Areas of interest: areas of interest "Old Street Surface Parking Lot"
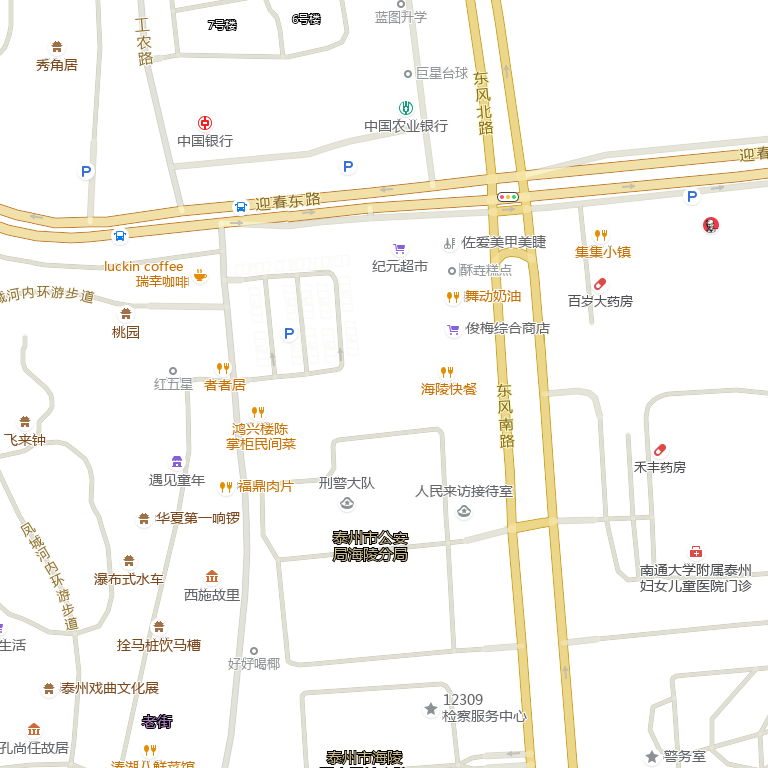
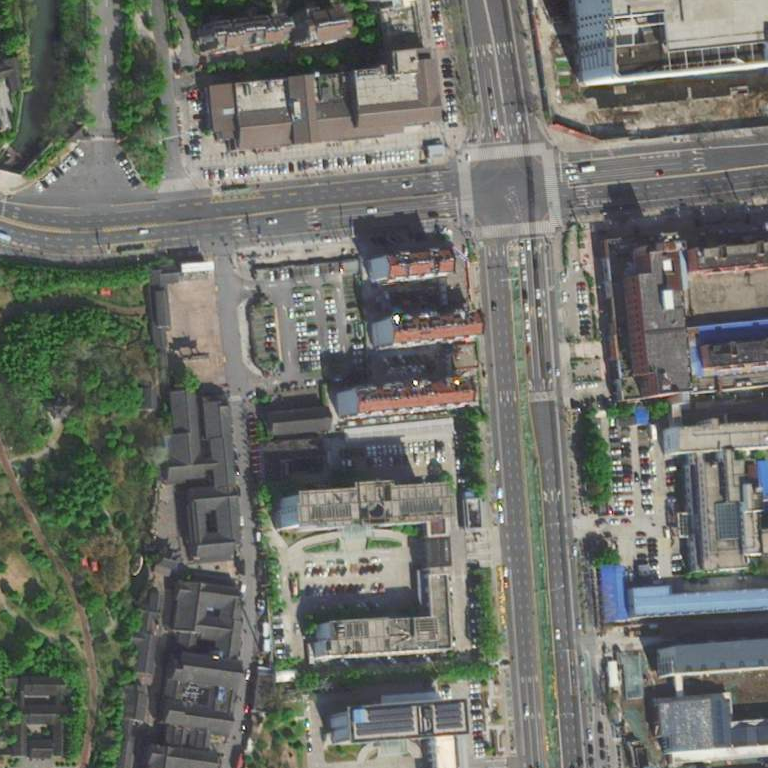